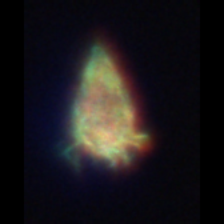
Taxon: Ciliates
Group: Other